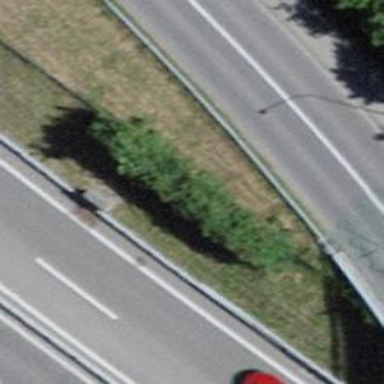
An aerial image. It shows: Guard rail as barrier.